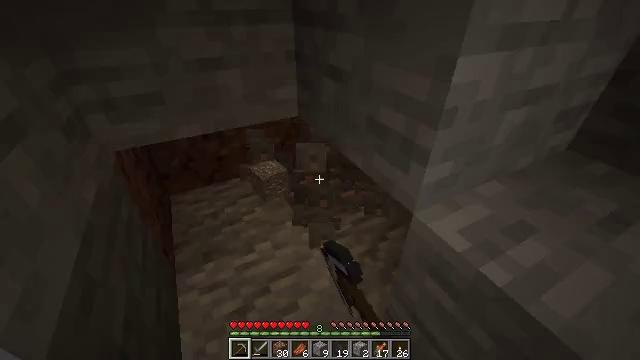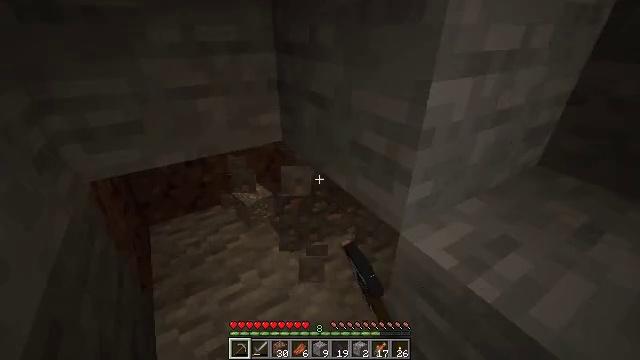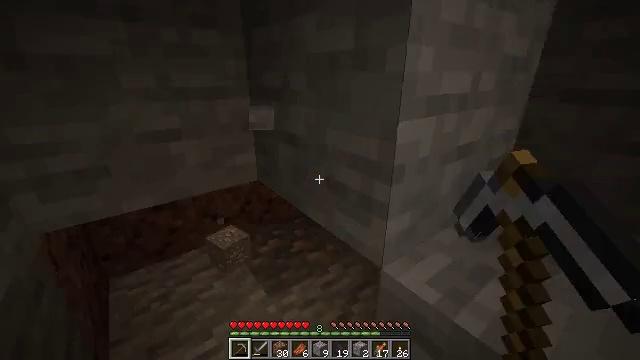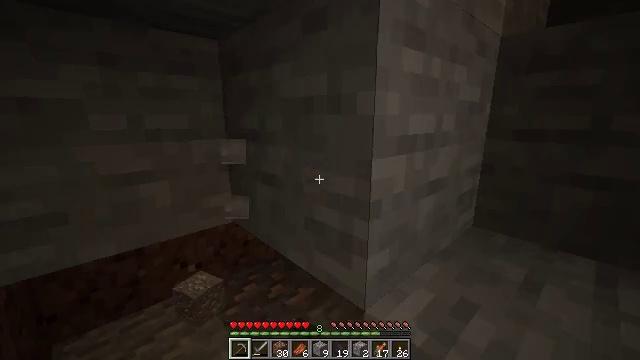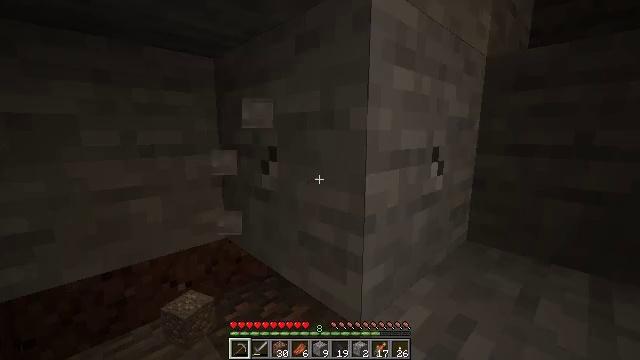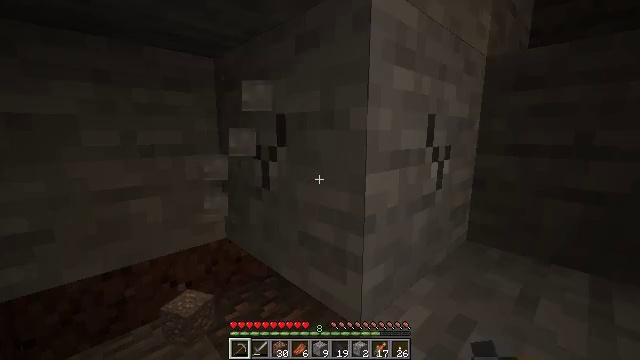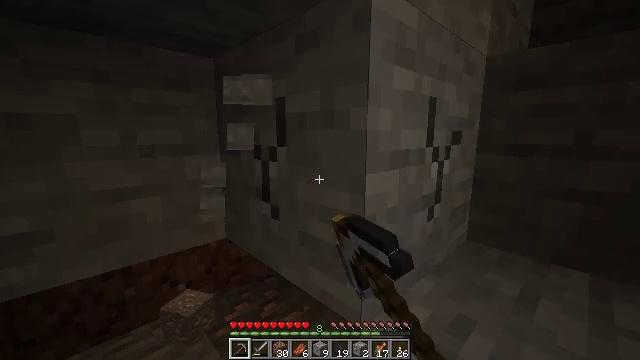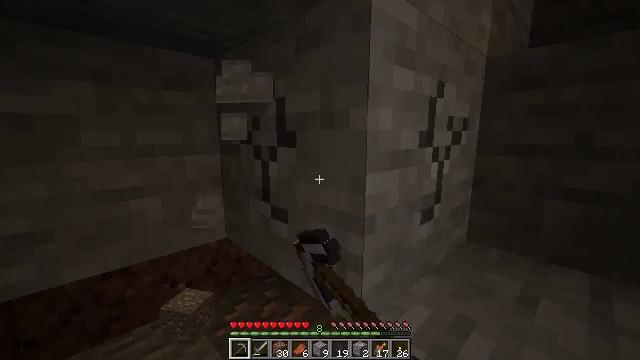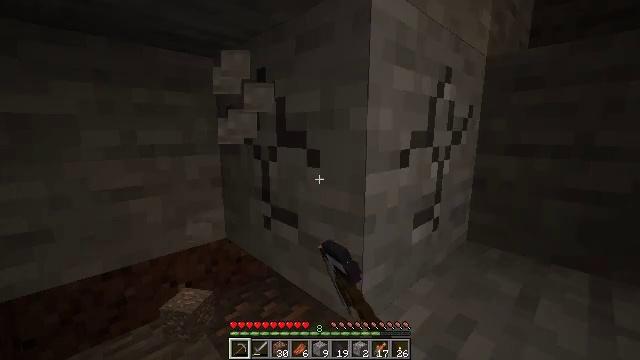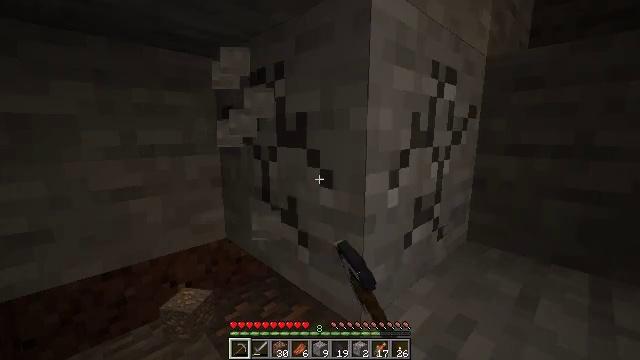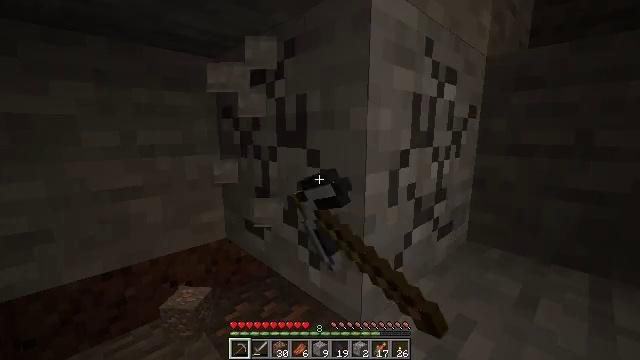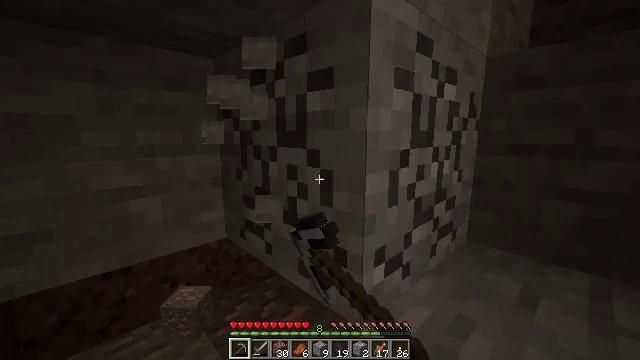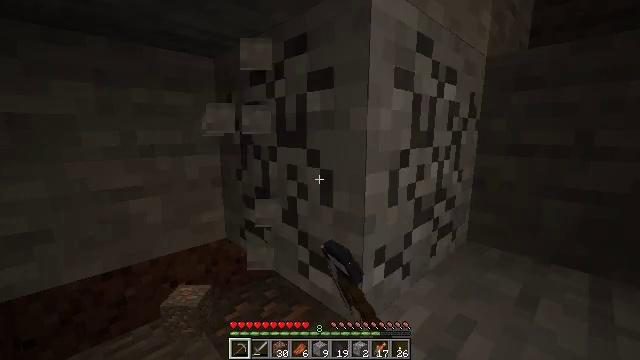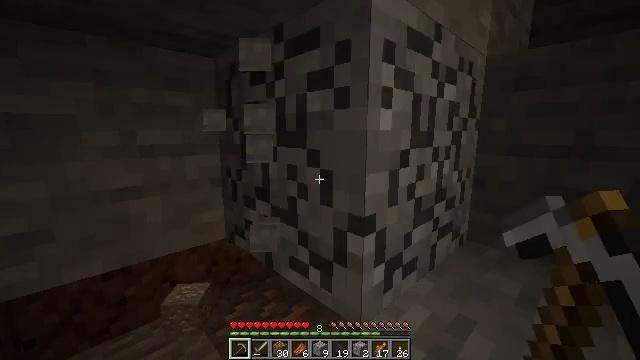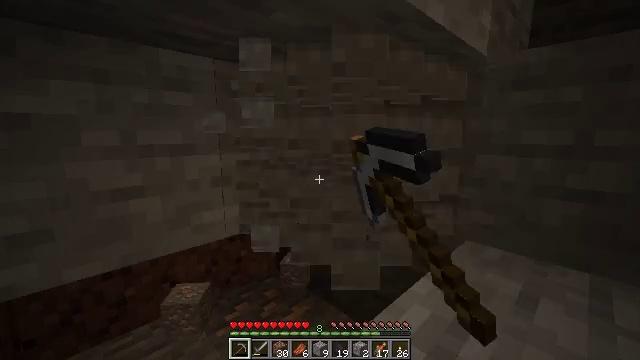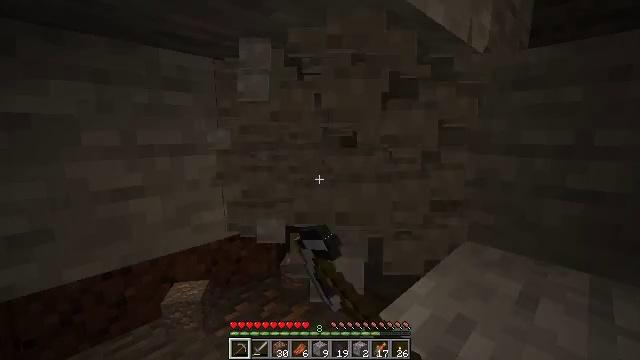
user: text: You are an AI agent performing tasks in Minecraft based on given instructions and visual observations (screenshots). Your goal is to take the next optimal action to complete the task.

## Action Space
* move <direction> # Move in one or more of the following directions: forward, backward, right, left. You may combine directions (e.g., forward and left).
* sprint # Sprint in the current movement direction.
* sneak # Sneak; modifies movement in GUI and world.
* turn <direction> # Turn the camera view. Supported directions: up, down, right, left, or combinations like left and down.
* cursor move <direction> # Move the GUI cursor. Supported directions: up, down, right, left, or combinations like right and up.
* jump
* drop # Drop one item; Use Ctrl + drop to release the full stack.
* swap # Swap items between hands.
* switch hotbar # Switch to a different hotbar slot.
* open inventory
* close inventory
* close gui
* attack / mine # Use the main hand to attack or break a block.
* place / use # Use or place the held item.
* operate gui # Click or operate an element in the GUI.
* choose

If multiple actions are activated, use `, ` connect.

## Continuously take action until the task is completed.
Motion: motion action
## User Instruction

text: Gather stone by using a pickaxe.
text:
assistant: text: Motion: turn right and up, attack / mine
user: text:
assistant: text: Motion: turn right and up, attack / mine
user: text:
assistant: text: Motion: turn right and up, attack / mine
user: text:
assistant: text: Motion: turn right and up, attack / mine
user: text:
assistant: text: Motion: attack / mine
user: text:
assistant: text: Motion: attack / mine
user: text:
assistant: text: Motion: attack / mine
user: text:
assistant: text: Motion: attack / mine
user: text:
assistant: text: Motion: attack / mine
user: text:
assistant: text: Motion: attack / mine
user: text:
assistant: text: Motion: attack / mine
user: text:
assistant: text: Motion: attack / mine
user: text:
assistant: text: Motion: attack / mine
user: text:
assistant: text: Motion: attack / mine
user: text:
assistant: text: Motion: attack / mine
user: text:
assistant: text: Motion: attack / mine
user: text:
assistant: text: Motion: attack / mine
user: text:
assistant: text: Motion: attack / mine
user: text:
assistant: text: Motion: attack / mine
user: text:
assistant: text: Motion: move left, attack / mine
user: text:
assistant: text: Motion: move forward and move left, attack / mine
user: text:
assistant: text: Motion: move forward and move left, turn right and down
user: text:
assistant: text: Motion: move forward and move left, turn right and down
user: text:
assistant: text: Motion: move forward and move left, turn down
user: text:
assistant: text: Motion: move forward and move right, turn down
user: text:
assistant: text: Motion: move forward and move right, turn down
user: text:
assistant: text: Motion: move right, turn down
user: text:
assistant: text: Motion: move right, turn left
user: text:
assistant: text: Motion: move right, turn left and up
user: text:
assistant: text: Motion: move right, turn left and up